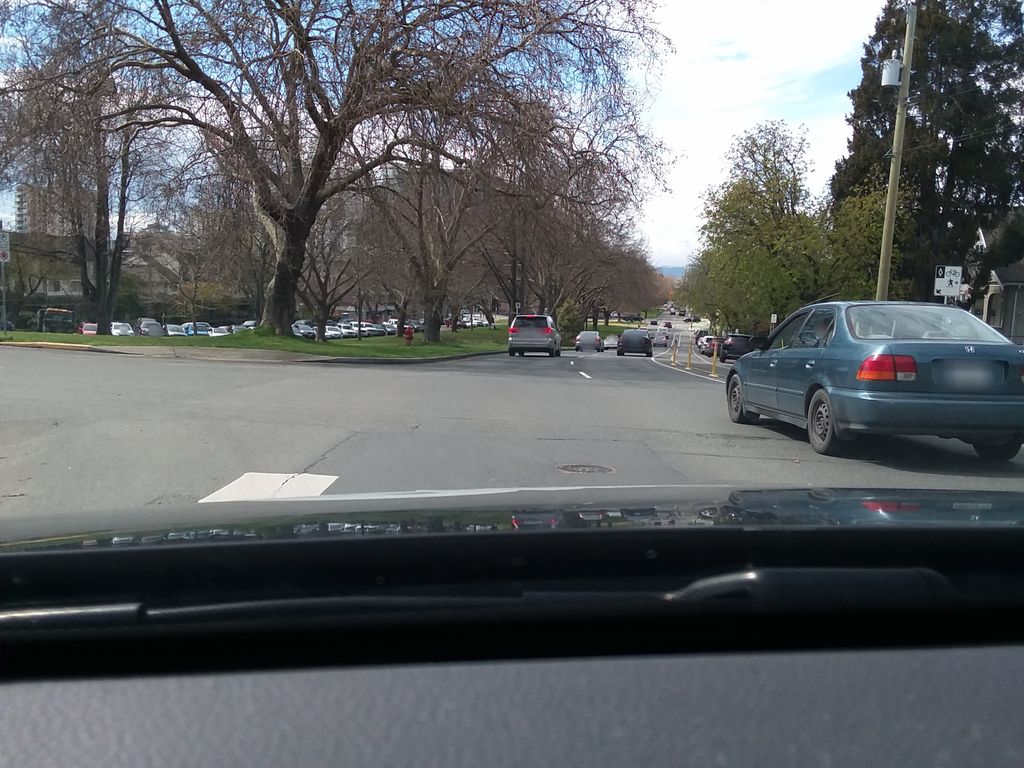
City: victoria